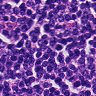
Metastatic tissue present: no